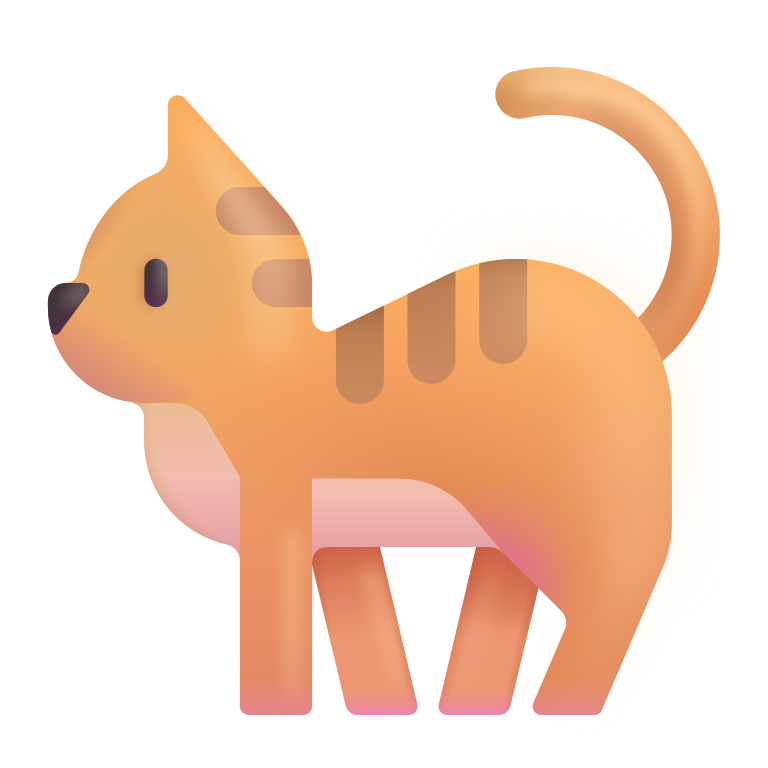
cat color